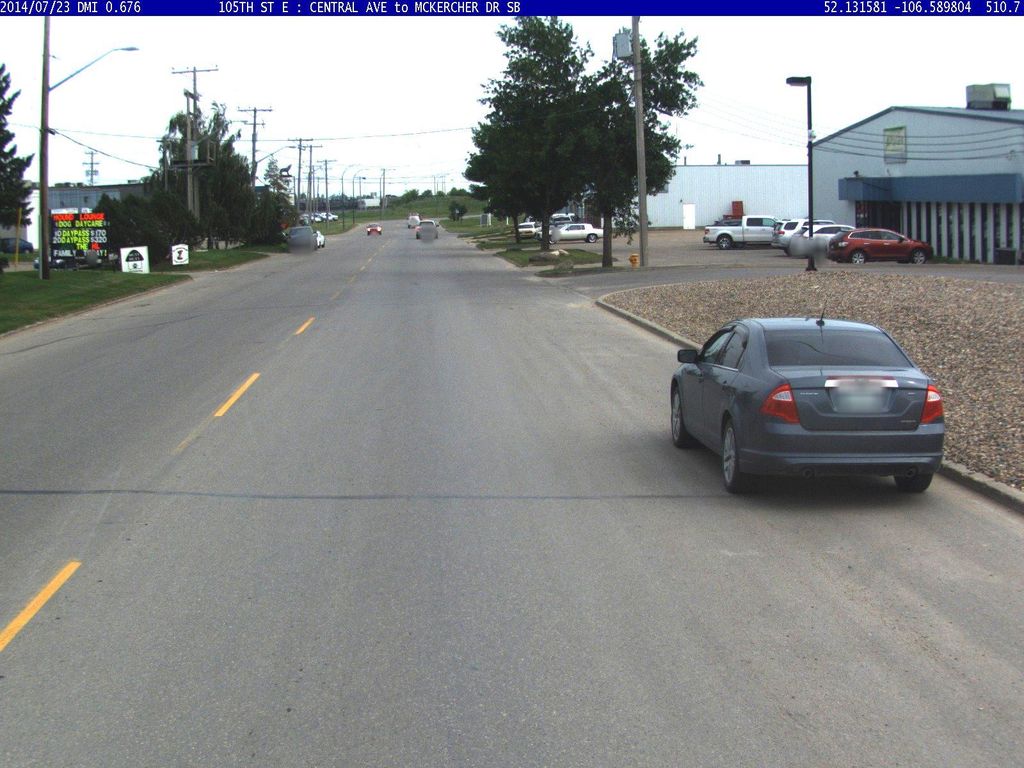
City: saskatoon